Aerial crown-view tile of a tropical tree (Barro Colorado Island, Panama), acquired 20250512:
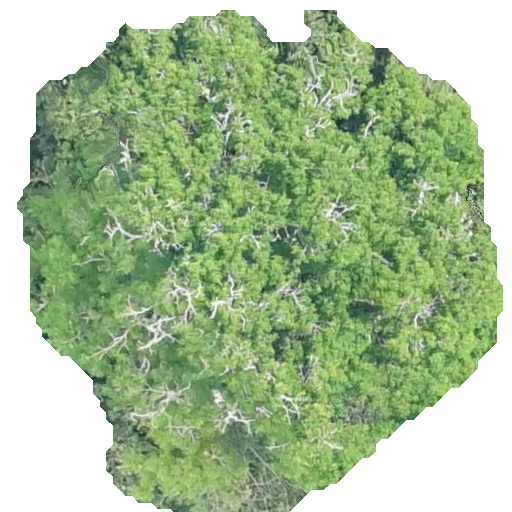
Species: Handroanthus guayacan
GBIF accepted scientific name: Handroanthus guayacan
Crown area: 271.099 m²